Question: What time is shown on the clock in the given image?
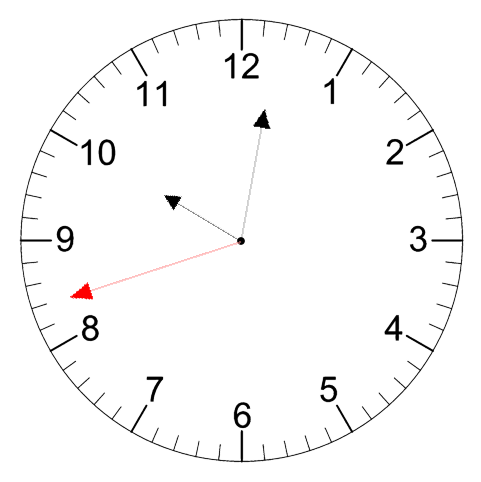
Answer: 10:01:42